Question: Is it possible to extract the text from an image like this?
(I'd like to display it in an textfield afterwards)
Thanks.
Uli
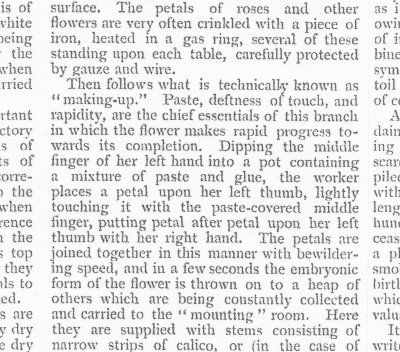
Answer: What you're looking for is Optical Character Recognition. Here is a similar question:
<URL>
Though sadly it has no clear-cut answer. There is no native class/framework for doing it in AS3, though I'm sure it's possible.